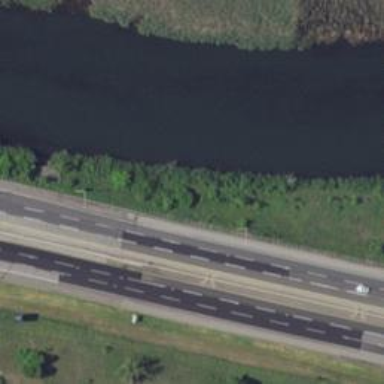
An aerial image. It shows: Motorway junction.